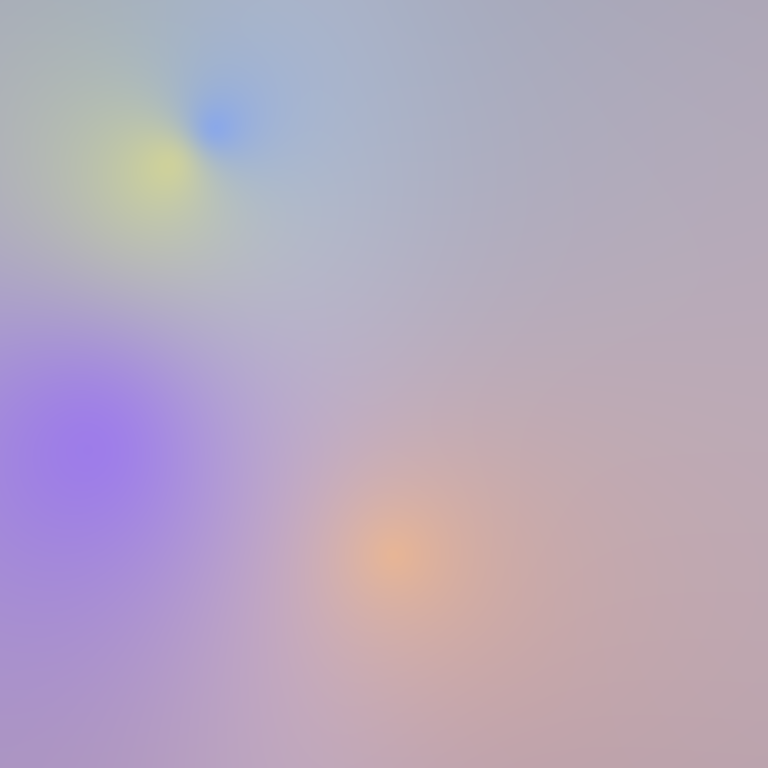
Abstract light effect, smooth gradient from soft lavender to gentle peach, serene atmosphere, diffuse glow, no room, no furniture, no objects.